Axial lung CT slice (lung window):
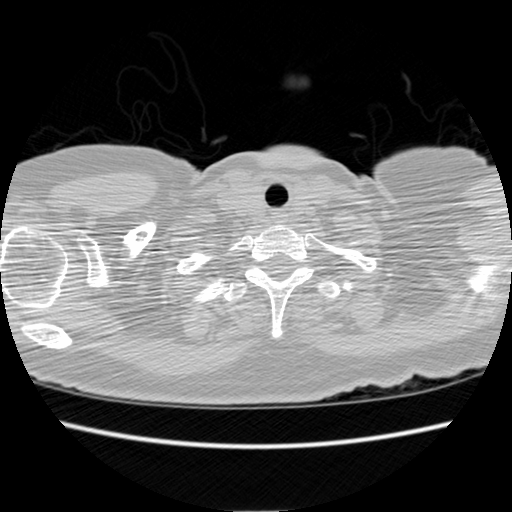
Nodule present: no